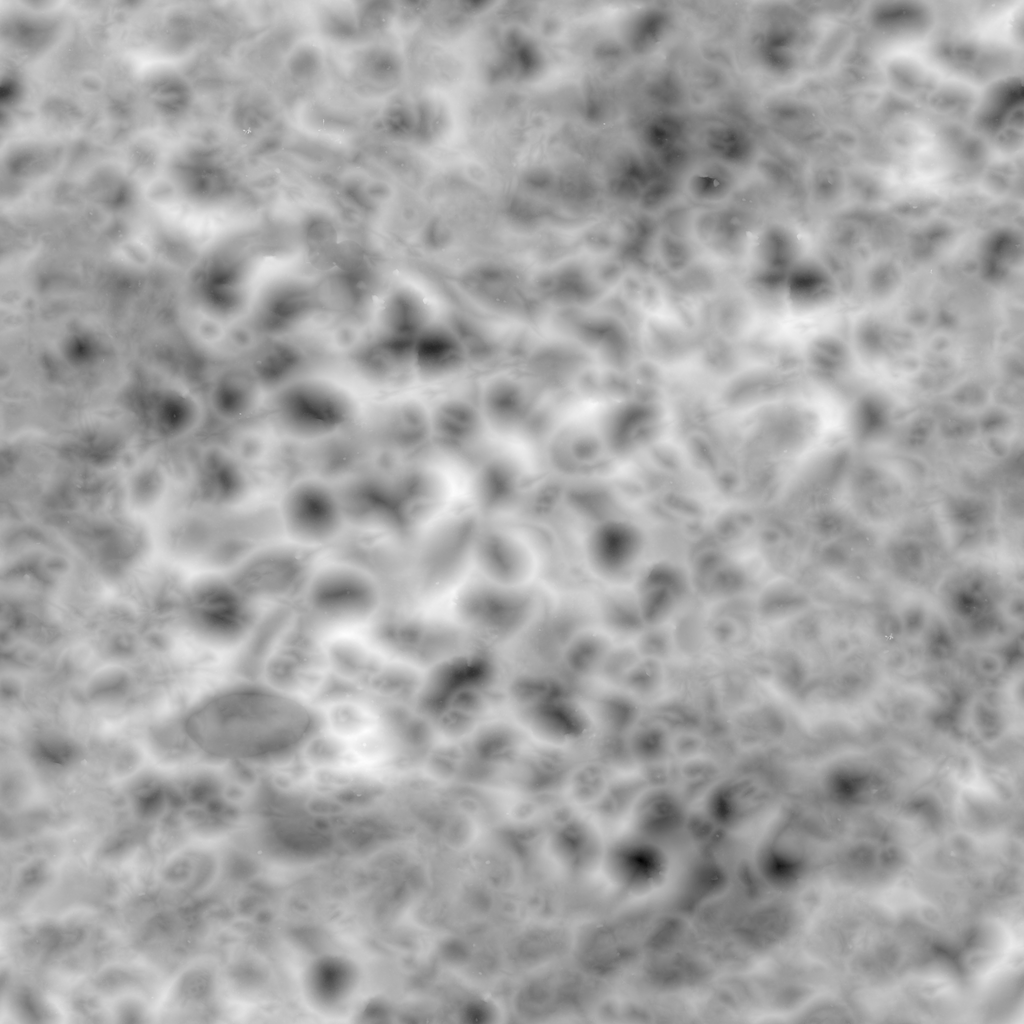
Texture map type: Displacement